Interaction volume radius: 5 \u00c5
Interaction volume height: 20 \u00c5
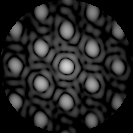
Disorder parameter: 0.2164